Question: In the picture below, I am following the approach described in this thread: <URL>
How can I control the bounding box or size of the boxes in the boxplot so that the text doesn't overflow the figure or collides with adjacent boxes?

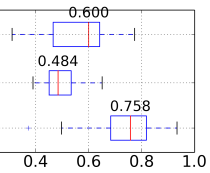
Answer: You can increase the figure extent by calling figure with the figsize argument:
'''
figure(figsize=(xsize,ysize))
'''
You could alternatively reduce the font size (generally not ideal) through use of the size argument:
'''
text(x, y, '%.1f' % x,
horizontalalignment='center', size=size)
'''